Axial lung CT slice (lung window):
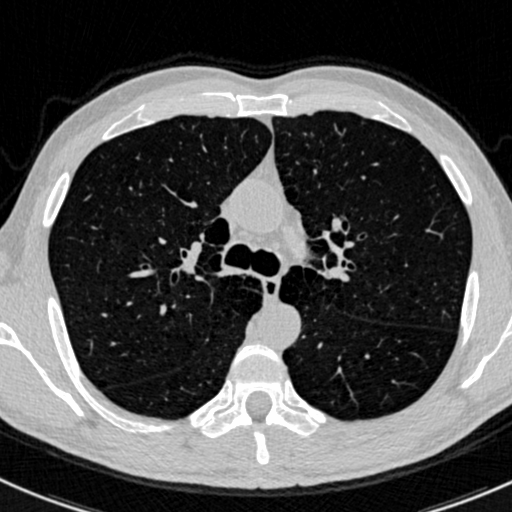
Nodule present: no